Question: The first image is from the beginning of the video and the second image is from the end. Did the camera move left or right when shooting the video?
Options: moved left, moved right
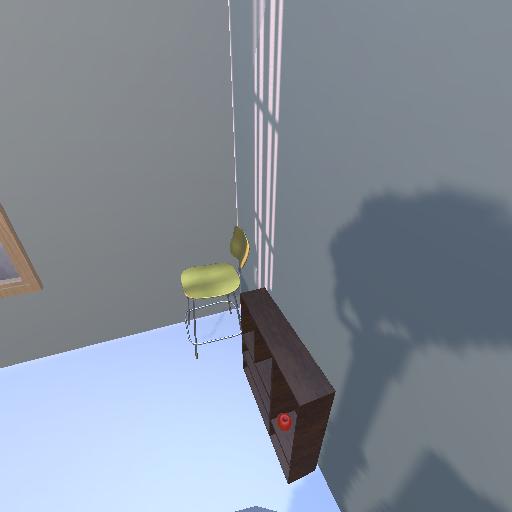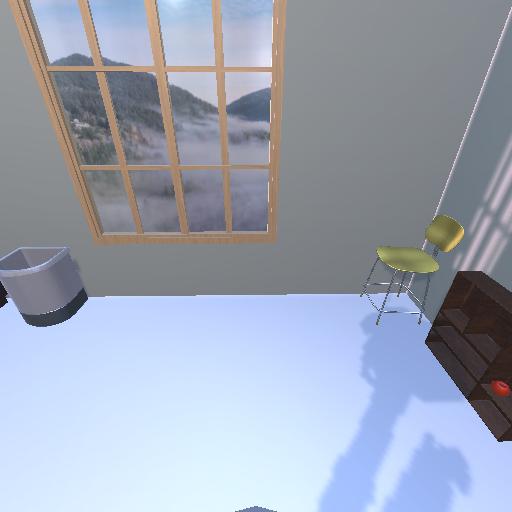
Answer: moved left